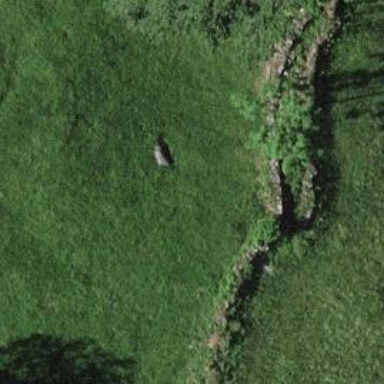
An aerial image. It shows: Dry stone wall barrier.